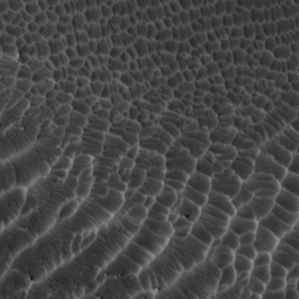
Label: non_frost